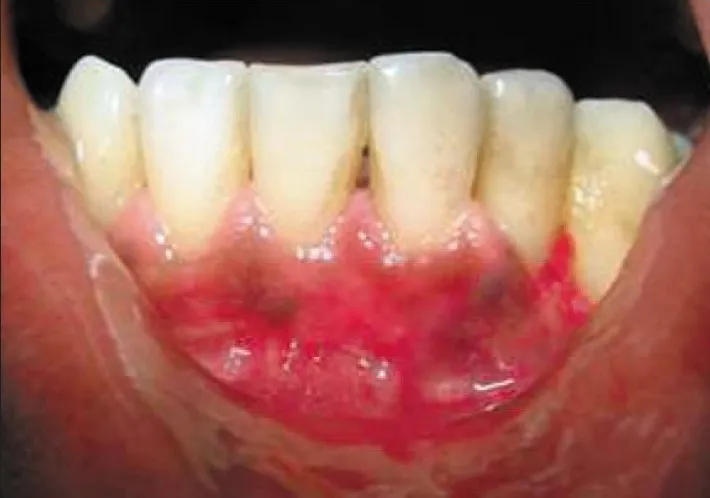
One month post-operative.
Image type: medical_photograph (oral_photograph)